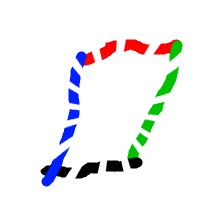
Shape: parallelogram